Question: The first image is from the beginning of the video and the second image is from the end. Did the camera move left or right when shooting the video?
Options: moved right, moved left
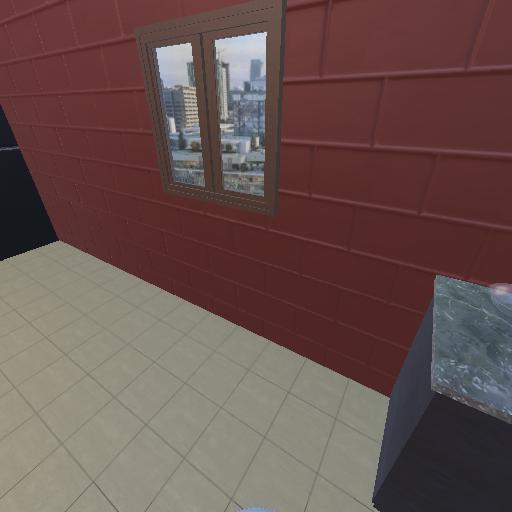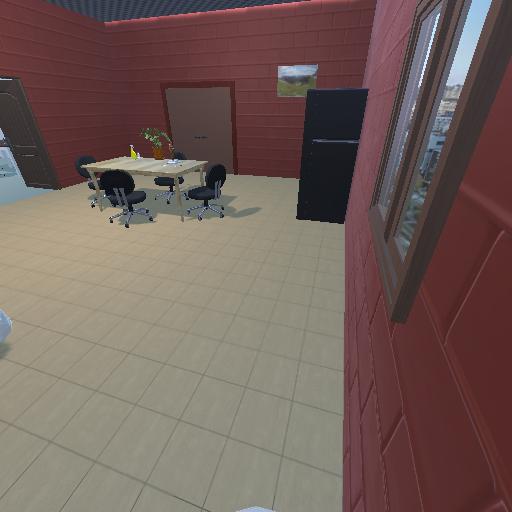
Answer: moved right